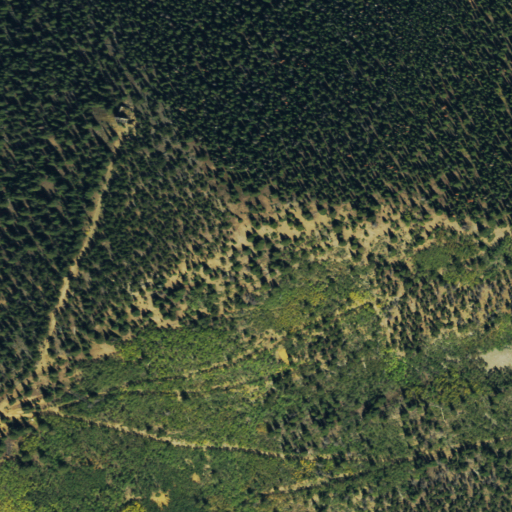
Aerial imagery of mountain in Colorado named Iron Mountain containing evergreen forest, shrub, and deciduous forest